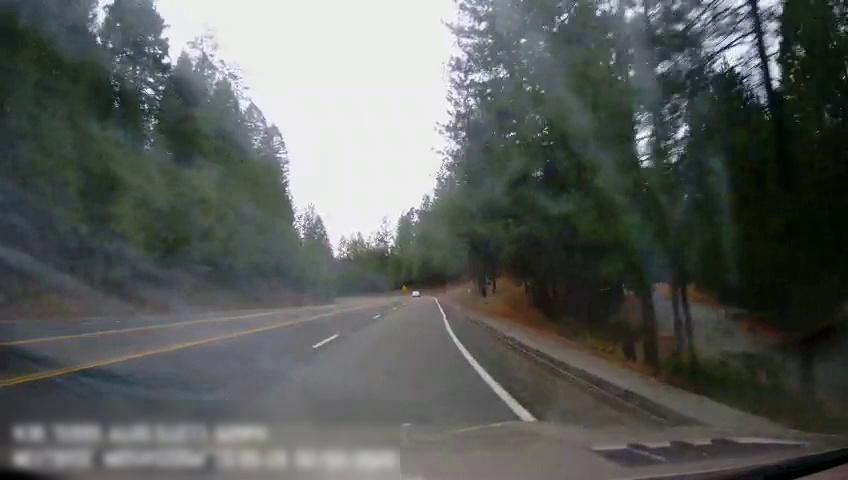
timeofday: Day
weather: Cloudy
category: Drivable Space
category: Drivable Space
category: Lanes | Opposite Lane
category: Lanes | Opposite Lane
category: Lanes | Opposite Lane
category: Lanes | Alternate Lane
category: Lanes | Current Lane
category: Lanes | Current Lane